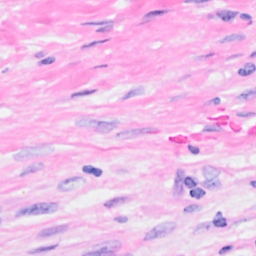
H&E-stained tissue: Breast